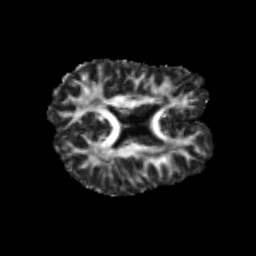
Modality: FA
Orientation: axial
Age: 29
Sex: male
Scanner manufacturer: siemens
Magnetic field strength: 3 T
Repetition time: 3.5 s
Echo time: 0.113 s